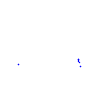
Particle: proton